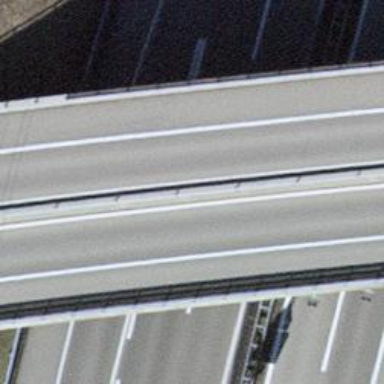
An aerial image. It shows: Asphalt surface bridge on motorway link.